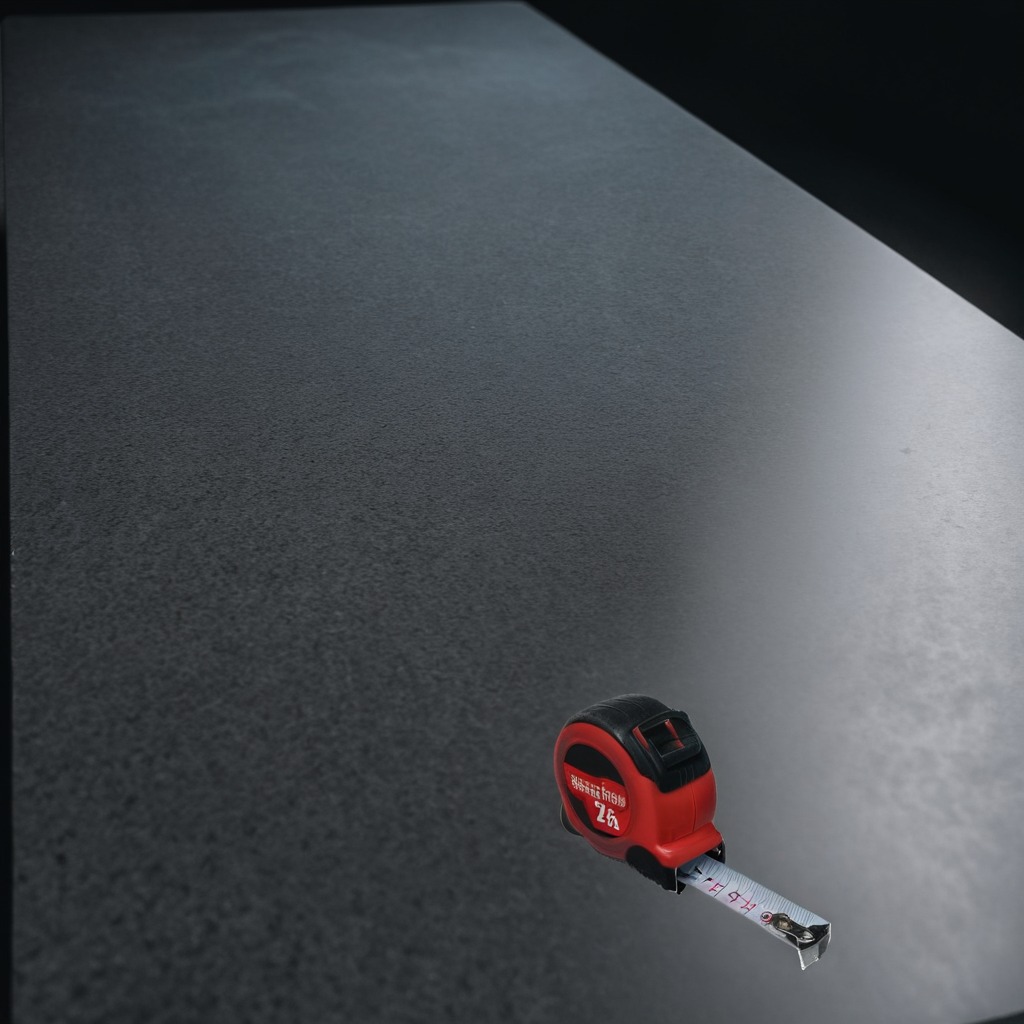
A measuring tape lies on a clean granite table inside a workshop at night dim ambient light soft shadows worn but